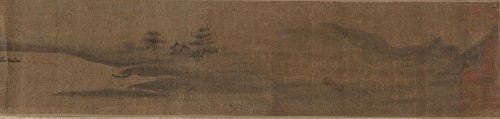
Title: 明/清　佚名　仿方從義　巢雲圖　卷|Miniature Landscape
Artist: Unidentified artist|Fang Congyi|Xia Gui
Artist bio: |Chinese, ca. 1301–after 1378|Chinese, active ca. 1195–1230
Object type: Handscroll
Classification: Paintings
Medium: Two handscrolls; ink on paper
Culture: China
Period: Ming (1368–1644) or Qing dynasty (1644–1911)
Dimensions: Image (a): 3 5/8 × 46 in. (9.2 × 116.8 cm)
Image (b): 3 7/8 × 35 in. (9.8 × 88.9 cm)
Department: Asian Art
Credit line: From the Collection of A. W. Bahr, Purchase, Fletcher Fund, 1947
Accession year: 1947
Repository: Metropolitan Museum of Art, New York, NY
Tags: Landscapes